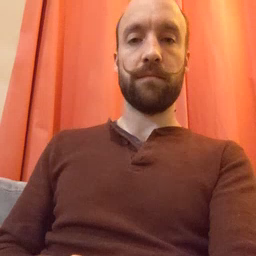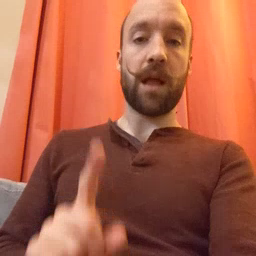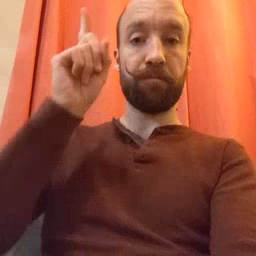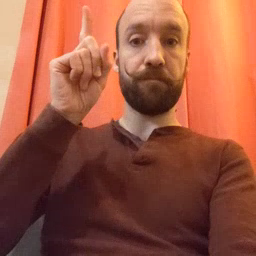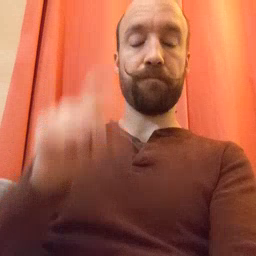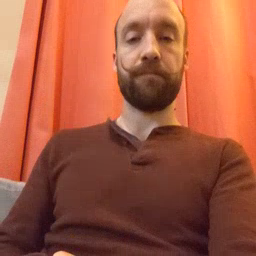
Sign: up